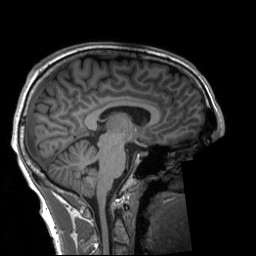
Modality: T1w
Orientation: sagittal